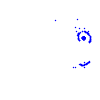
Particle: kaon